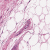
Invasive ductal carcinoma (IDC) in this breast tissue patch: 0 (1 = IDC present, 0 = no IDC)